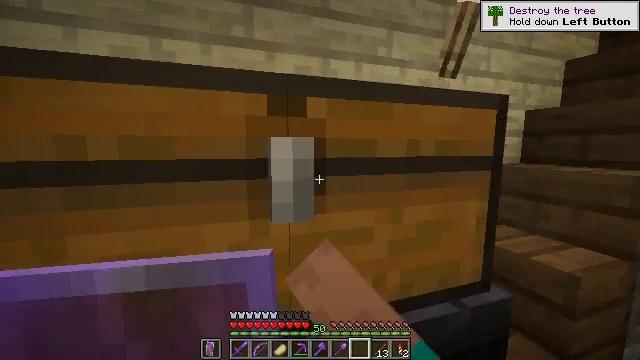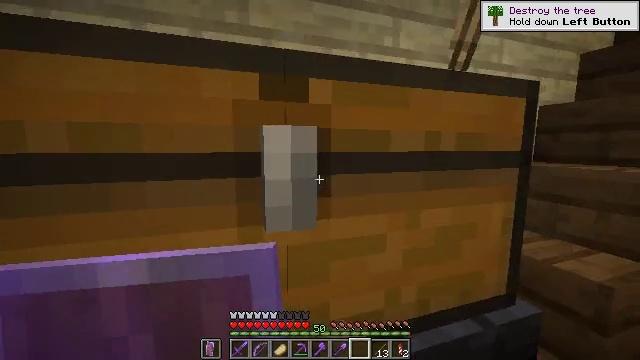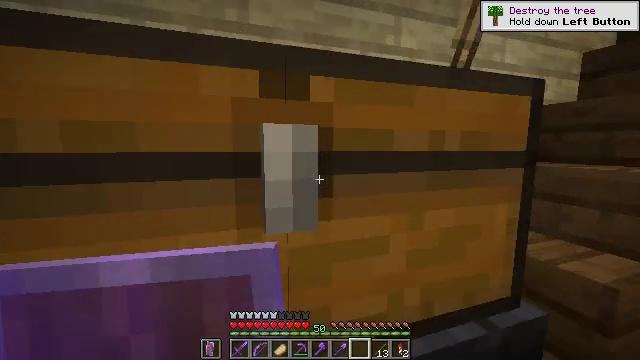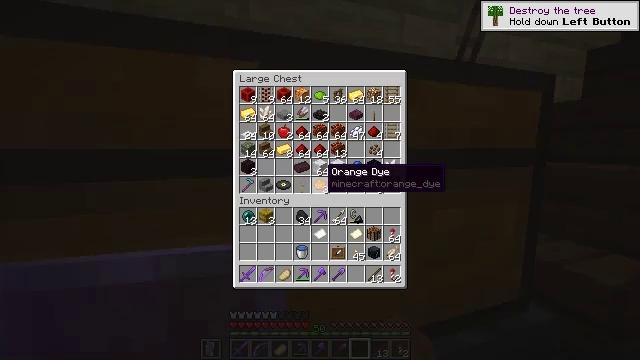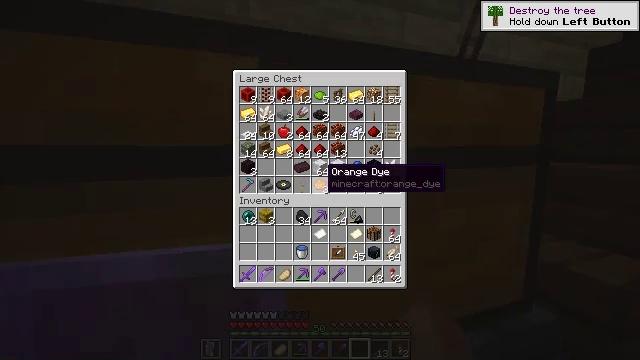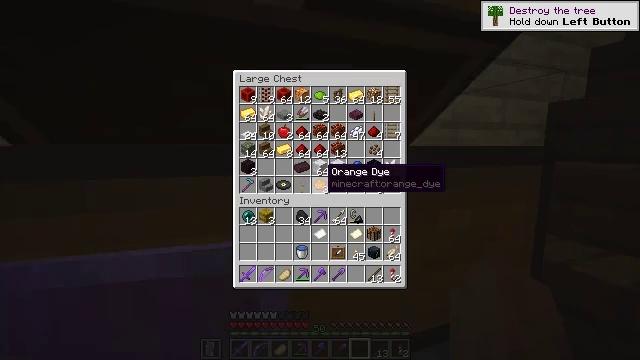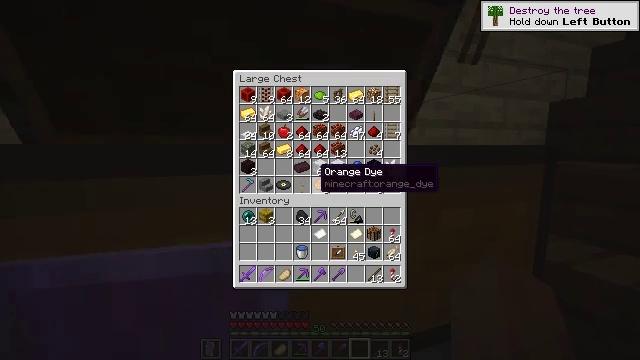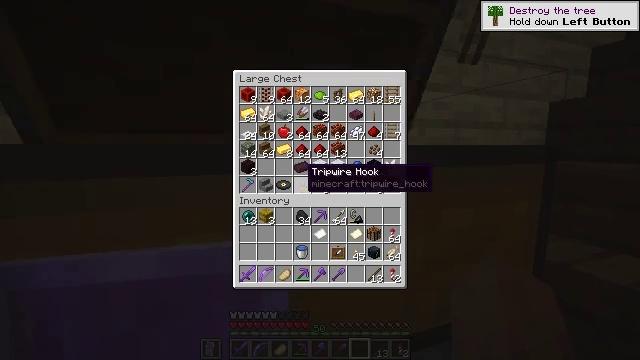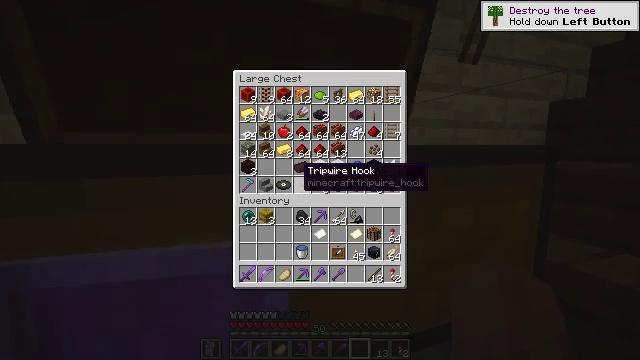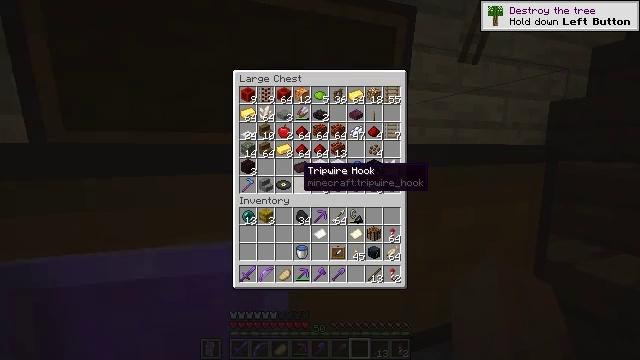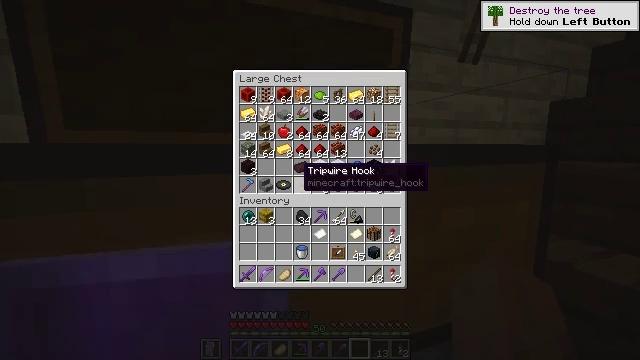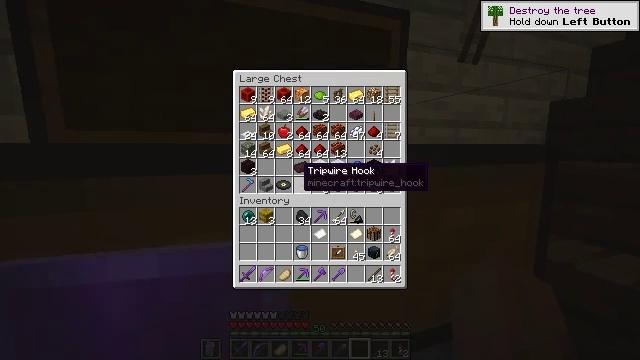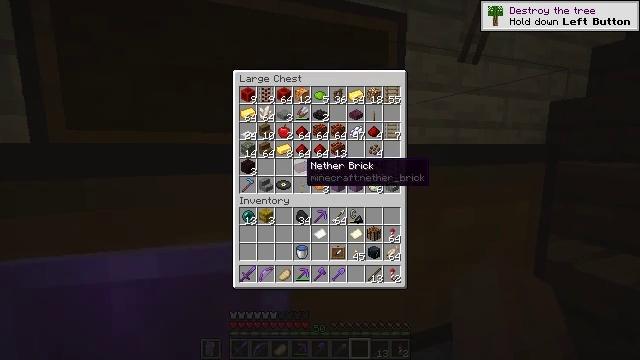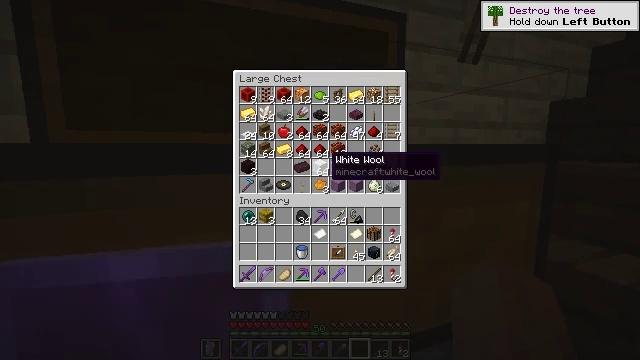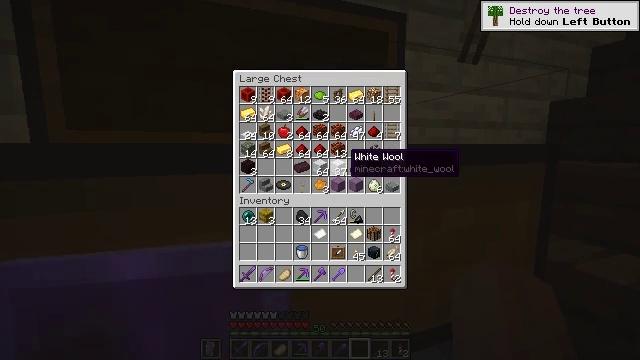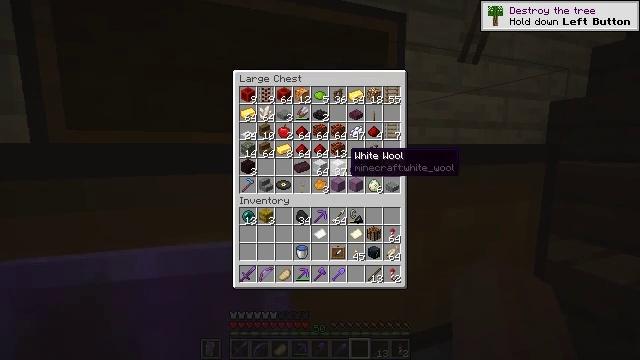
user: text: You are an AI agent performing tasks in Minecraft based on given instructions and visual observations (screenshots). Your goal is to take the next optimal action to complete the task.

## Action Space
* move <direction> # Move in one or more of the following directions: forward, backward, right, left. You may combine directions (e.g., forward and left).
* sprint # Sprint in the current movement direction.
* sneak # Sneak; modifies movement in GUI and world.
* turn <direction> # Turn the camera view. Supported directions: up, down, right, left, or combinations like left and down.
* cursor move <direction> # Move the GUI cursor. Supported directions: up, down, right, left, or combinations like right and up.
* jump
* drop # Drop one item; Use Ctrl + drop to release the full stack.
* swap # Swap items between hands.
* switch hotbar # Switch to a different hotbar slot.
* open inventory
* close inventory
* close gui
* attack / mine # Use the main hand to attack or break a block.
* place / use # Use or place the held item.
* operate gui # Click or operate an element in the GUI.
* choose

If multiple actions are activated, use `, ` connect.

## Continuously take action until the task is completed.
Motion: motion action
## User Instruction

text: craft item white banner
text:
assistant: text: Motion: use / place
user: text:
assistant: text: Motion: no_op
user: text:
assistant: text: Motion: no_op
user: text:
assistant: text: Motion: no_op
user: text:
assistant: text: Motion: no_op
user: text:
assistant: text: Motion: no_op
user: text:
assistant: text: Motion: turn left
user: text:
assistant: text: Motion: no_op
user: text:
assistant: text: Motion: no_op
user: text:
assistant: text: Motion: no_op
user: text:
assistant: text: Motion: no_op
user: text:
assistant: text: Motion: no_op
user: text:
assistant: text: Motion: turn right
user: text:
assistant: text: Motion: turn right
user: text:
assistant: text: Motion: no_op
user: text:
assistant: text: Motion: no_op
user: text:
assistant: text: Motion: no_op
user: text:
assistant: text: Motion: no_op
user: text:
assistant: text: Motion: no_op
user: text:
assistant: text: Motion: no_op
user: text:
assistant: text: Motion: no_op
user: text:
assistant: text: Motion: no_op
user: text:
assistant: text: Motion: no_op
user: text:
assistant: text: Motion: attack / mine
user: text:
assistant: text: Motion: attack / mine
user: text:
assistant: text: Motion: attack / mine
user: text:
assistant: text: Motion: no_op
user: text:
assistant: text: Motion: no_op
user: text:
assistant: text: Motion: no_op
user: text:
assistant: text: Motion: turn down